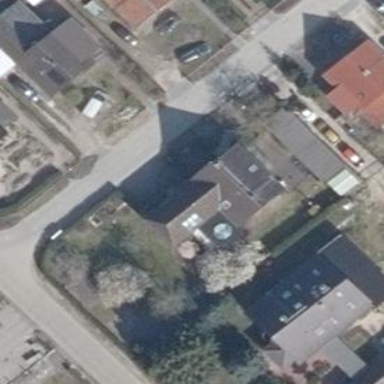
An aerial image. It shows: Gabled house with grey roof.